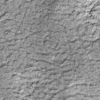
Label: not_dusty